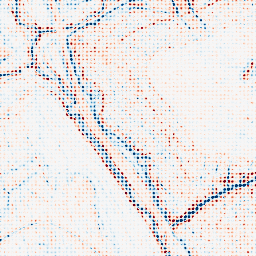
Category: edge_preserving
Decomposition family: bilateral
Decomposition parameters: d: 9
sigma_color: 100
sigma_space: 50
Upsampling method: sinc_hamming
Upsampling parameters: scale: 8
kernel_size: 4
Upsampling scale: 8